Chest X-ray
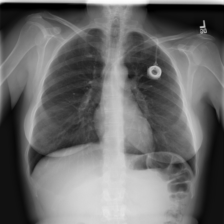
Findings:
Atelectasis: negative
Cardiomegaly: negative
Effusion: negative
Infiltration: negative
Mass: negative
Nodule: negative
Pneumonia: negative
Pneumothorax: negative
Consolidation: negative
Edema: negative
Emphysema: negative
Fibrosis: negative
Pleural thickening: negative
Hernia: negative